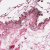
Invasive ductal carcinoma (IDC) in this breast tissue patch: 0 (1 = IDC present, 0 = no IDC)